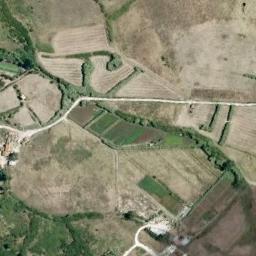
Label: rectangular_farmland